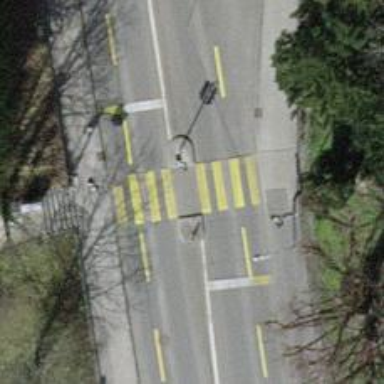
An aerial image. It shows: Road crossing with traffic signals.